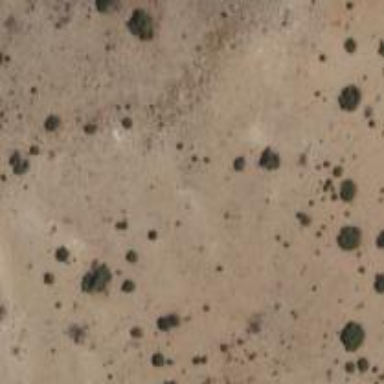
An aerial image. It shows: Area covered in scrub vegetation.